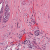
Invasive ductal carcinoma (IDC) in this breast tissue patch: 1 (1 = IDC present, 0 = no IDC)